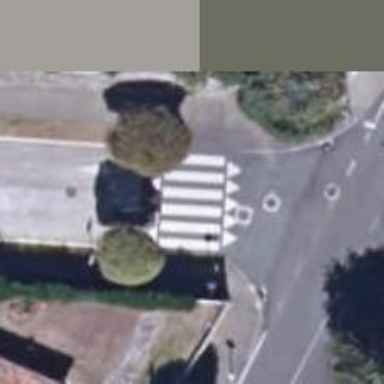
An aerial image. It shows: Marked road crossing with traffic calming table.